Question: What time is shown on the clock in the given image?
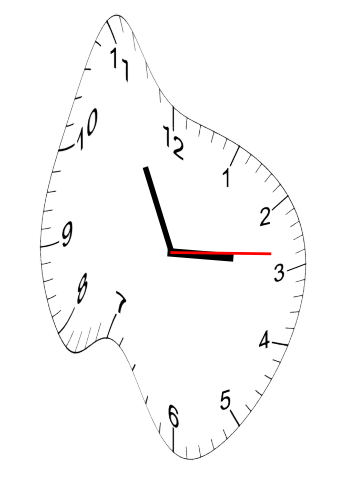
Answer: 02:55:14